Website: lowes
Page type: address-validator
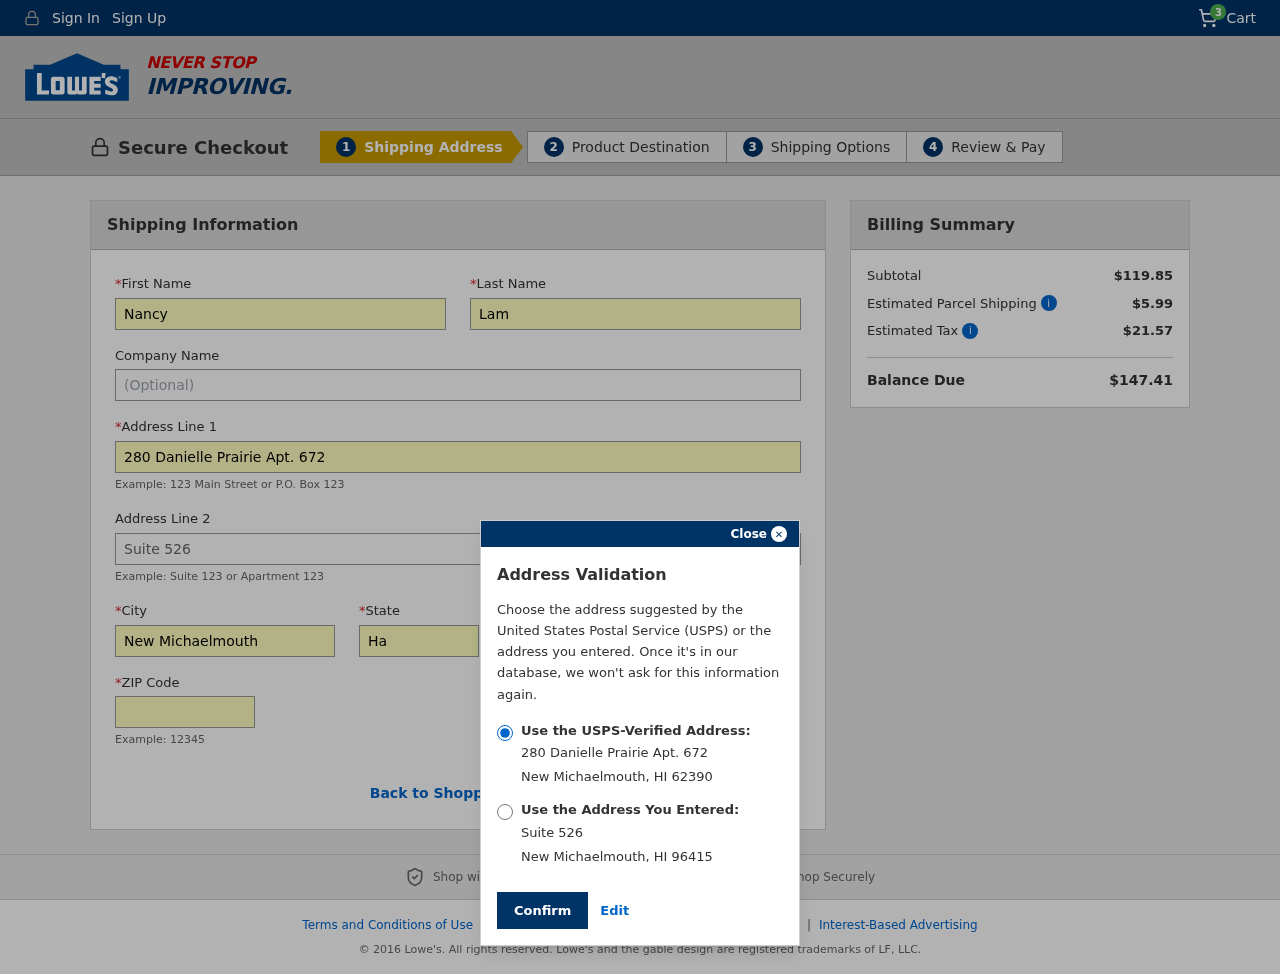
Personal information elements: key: PII_CITY
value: New Michaelmouth
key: PII_FIRSTNAME
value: Nancy
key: PII_LASTNAME
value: Lam
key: PII_POSTCODE
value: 62390
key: PII_POSTCODE2
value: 96415
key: PII_STATE
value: Hawaii
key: PII_STATE_ABBR
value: HI
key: PII_STREET
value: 280 Danielle Prairie Apt. 672
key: PII_STREET2
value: Suite 526
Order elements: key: ORDER_NUM_ITEMS
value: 3
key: ORDER_SUBTOTAL
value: $119.85
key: ORDER_SHIPPING_COST
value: $5.99
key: ORDER_TAX
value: $21.57
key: ORDER_TOTAL
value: $147.41